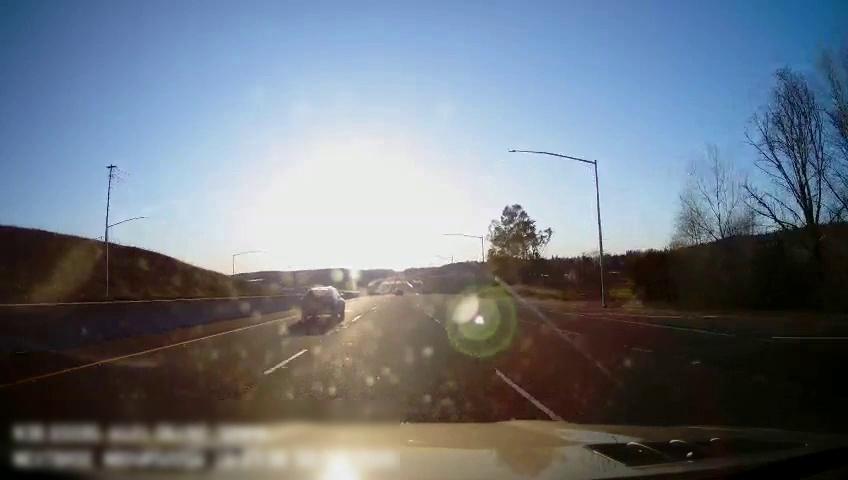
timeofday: Day
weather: Sunny
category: Drivable Space
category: Drivable Space
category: Vehicles | Car
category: Lanes | Alternate Lane
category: Lanes | Alternate Lane
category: Lanes | Current Lane
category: Lanes | Current Lane
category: Lanes | Alternate Lane